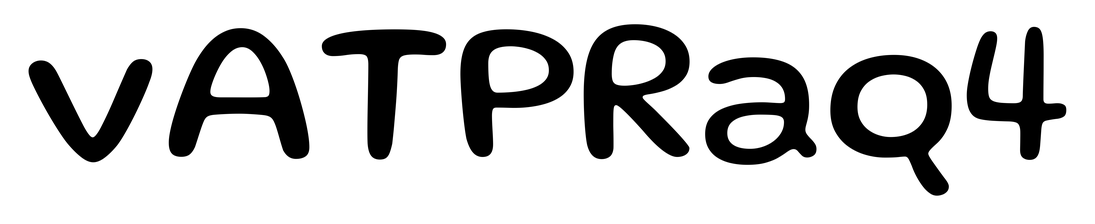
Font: Gluten_Regular